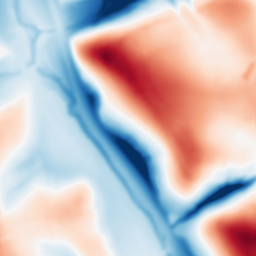
Category: multiscale
Decomposition family: dog_multiscale
Decomposition parameters: sigma_ratio: 1.6
n_scales: 6
base_sigma: 2
Upsampling method: fft_zeropad
Upsampling parameters: scale: 2
Upsampling scale: 2